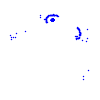
Particle: proton